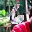
Label: 6